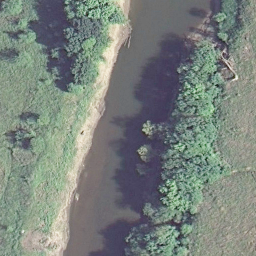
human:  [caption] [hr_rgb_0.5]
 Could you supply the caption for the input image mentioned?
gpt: Lots of green plants flourish on both banks of the river .

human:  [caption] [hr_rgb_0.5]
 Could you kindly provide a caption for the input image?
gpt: Green plants flourish on both banks of the river .

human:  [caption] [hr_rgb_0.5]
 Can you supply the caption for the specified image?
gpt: It is a river with dense forest on both banks of the river .

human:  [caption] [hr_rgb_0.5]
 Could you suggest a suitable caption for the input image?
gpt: A river with dense forest on both banks of the river .

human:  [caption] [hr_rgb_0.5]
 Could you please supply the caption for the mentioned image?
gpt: A river goes through a dense forest .